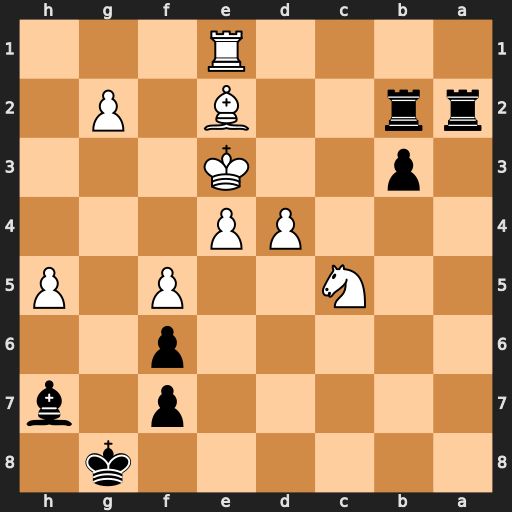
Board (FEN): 6k1/5p1b/5p2/2N2P1P/3PP3/1p2K3/rr2B1P1/4R3
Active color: b
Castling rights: -
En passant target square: -
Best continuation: Rxe2+ Rxe2 Rxe2+ Kxe2 b2 Nd3 b1=Q